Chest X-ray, PA view. Patient: 62 years old, sex M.
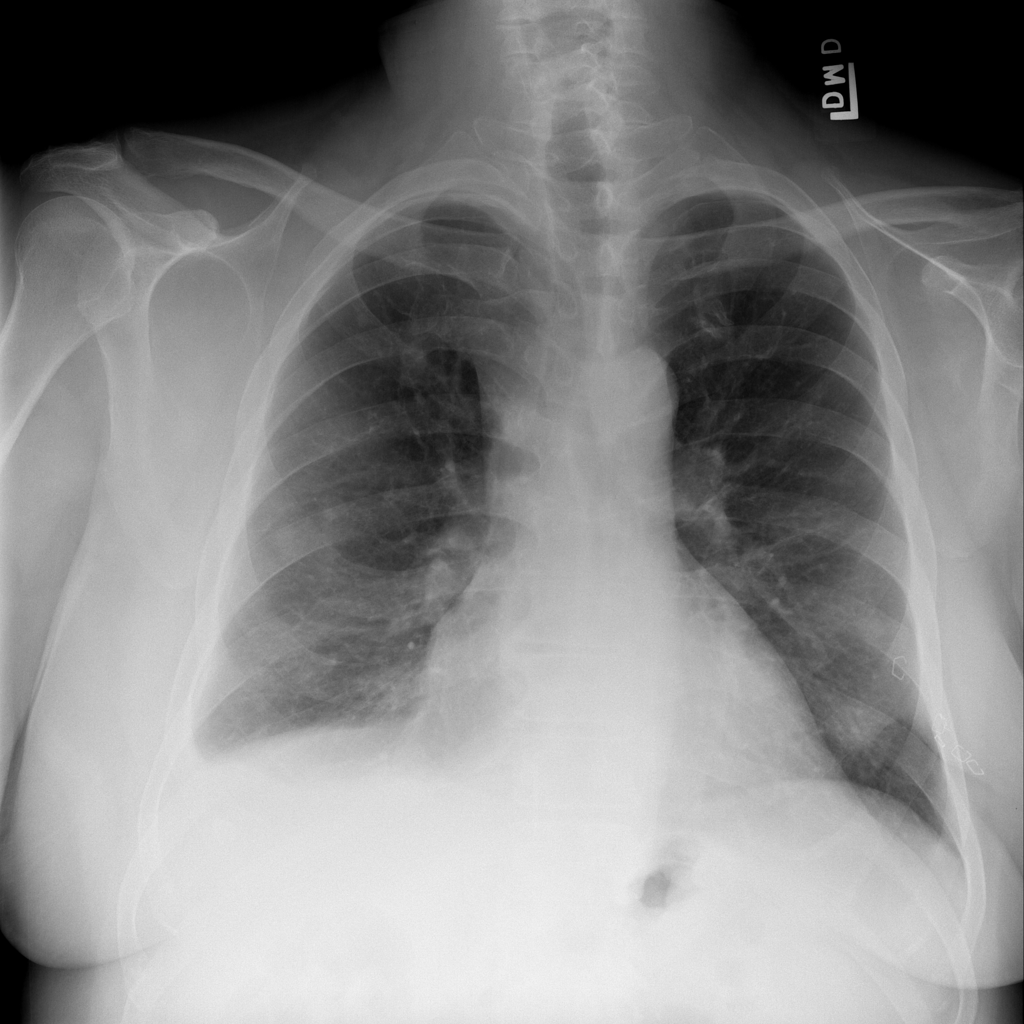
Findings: Effusion, Nodule, Pleural_Thickening